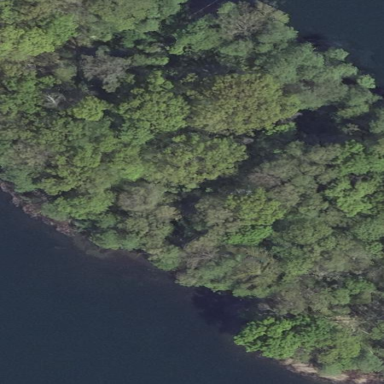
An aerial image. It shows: Forest area.